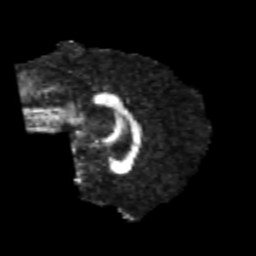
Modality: FA
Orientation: sagittal
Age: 22
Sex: male
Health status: healthy
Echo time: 0.074 s